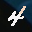
Label: 4